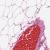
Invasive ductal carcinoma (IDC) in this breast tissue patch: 0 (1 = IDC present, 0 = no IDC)